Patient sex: M
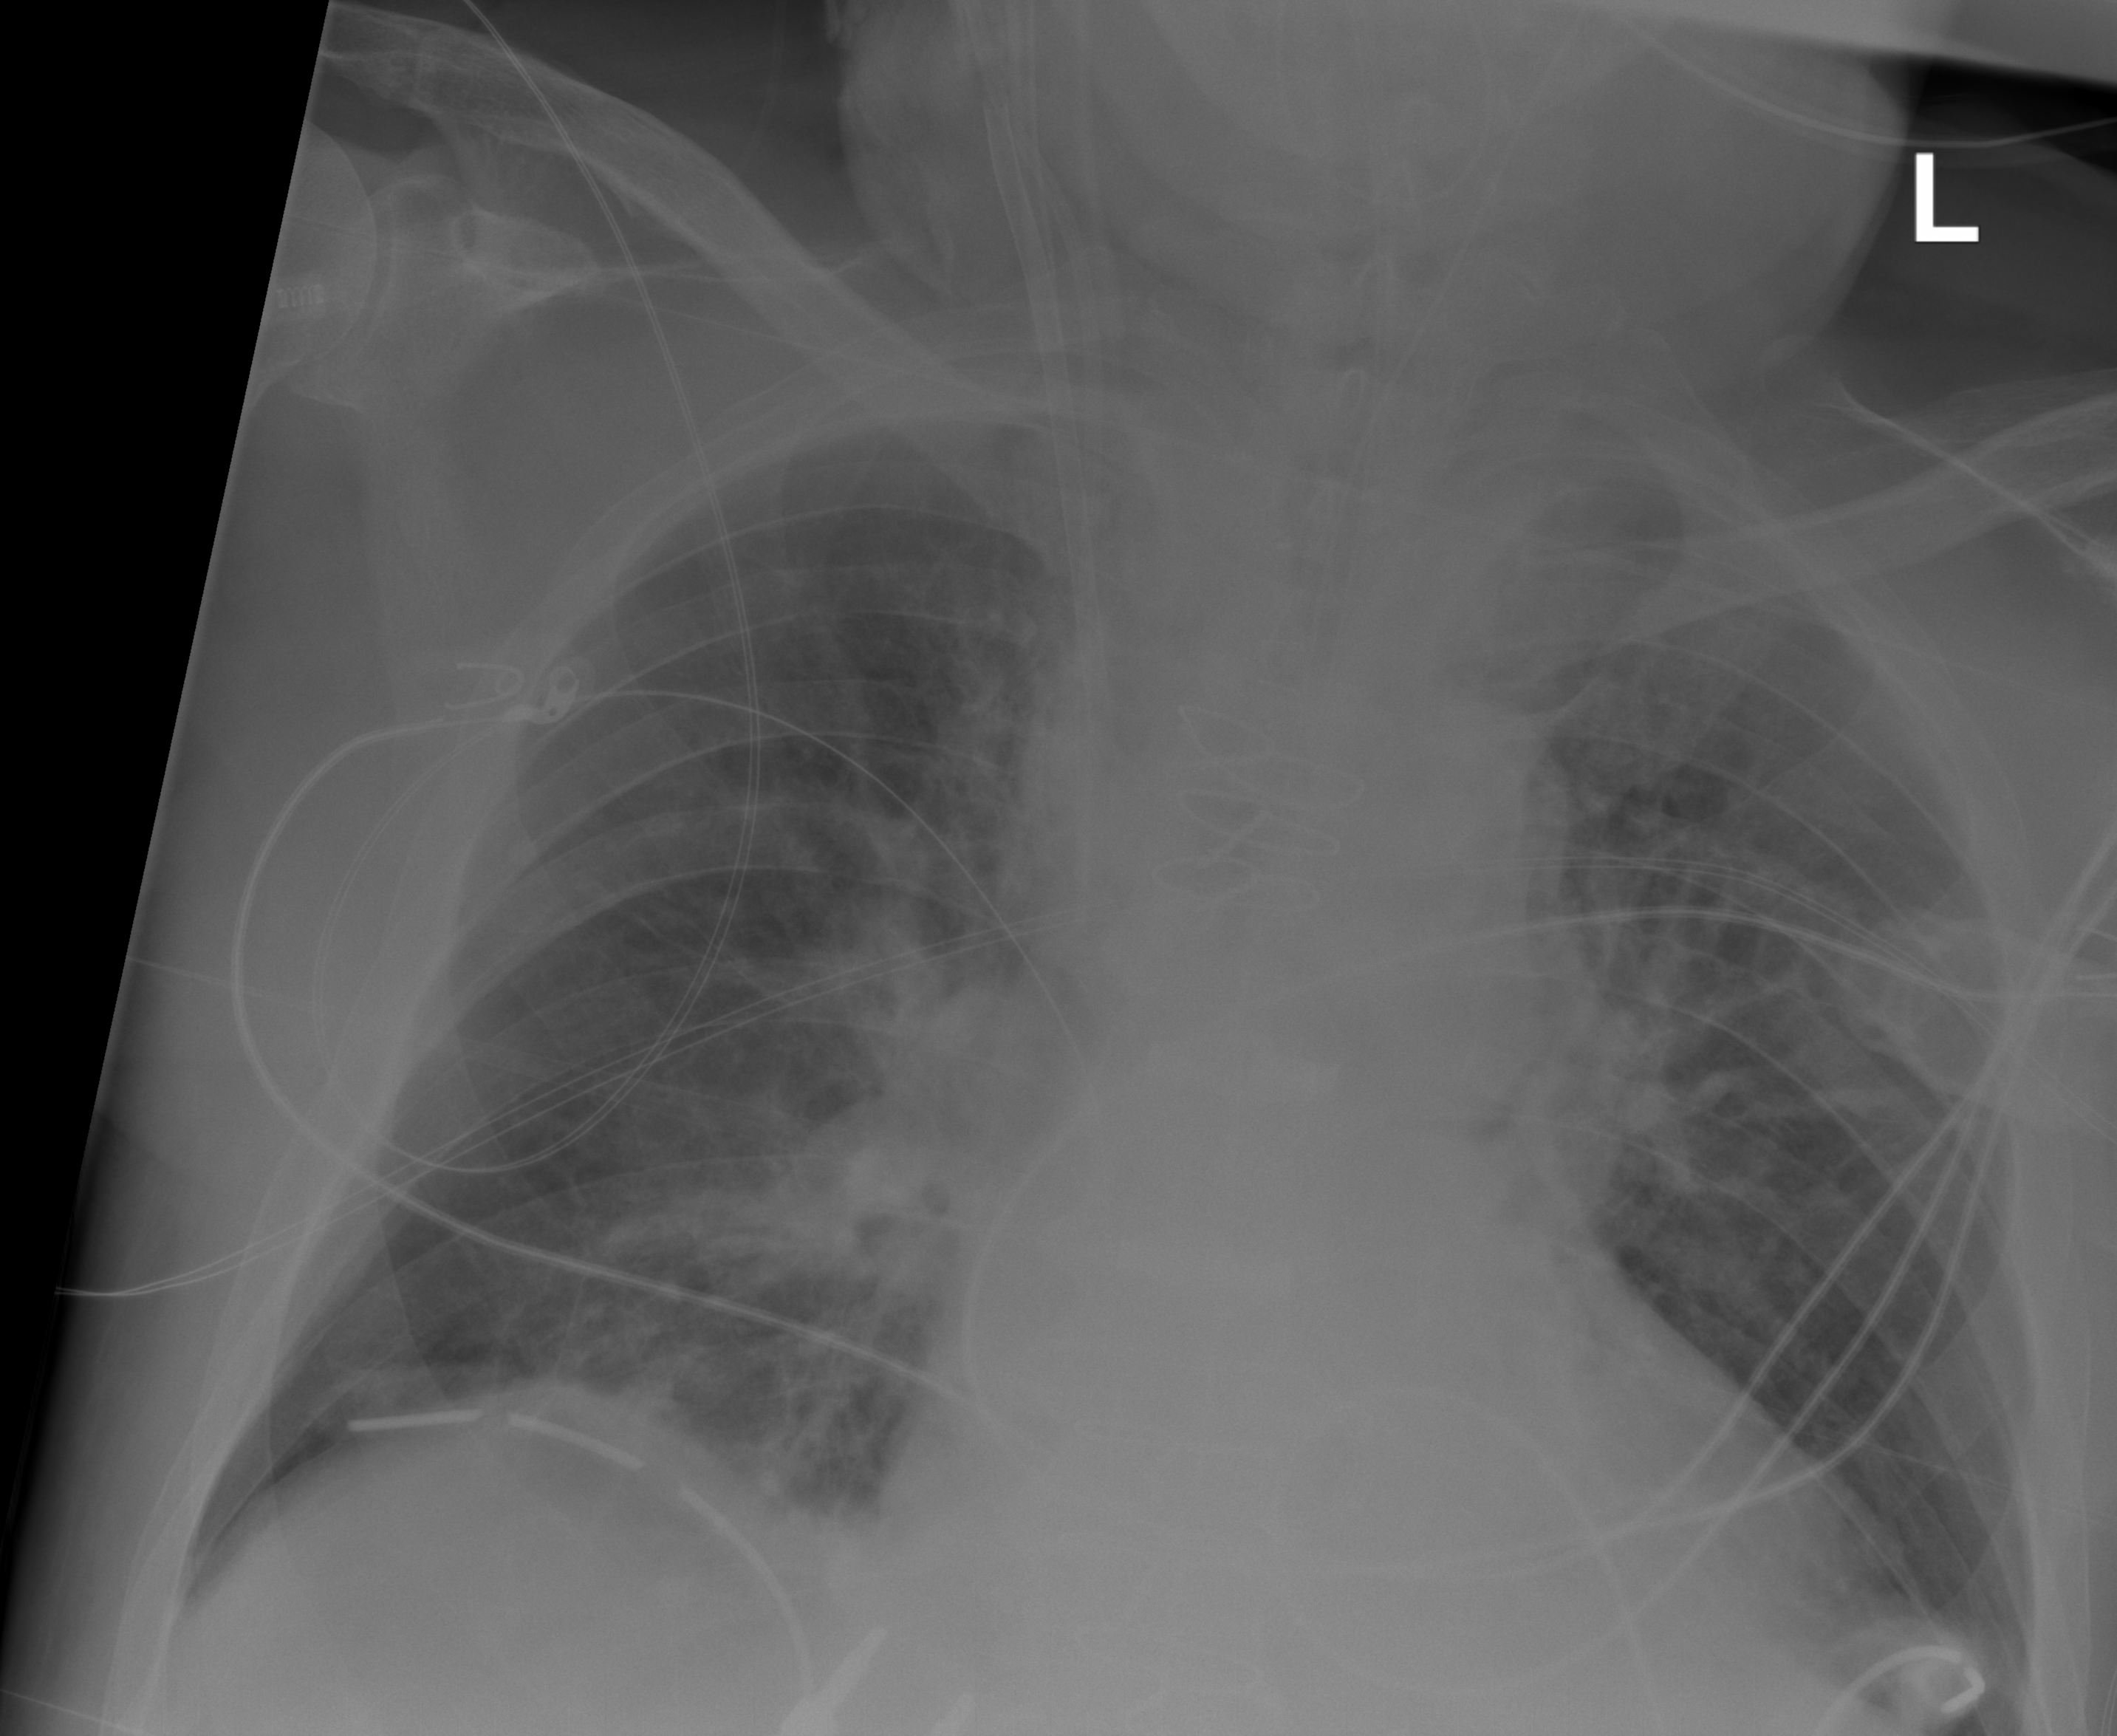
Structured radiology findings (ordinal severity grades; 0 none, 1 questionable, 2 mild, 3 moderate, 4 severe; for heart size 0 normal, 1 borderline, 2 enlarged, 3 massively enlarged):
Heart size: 2
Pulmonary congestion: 2
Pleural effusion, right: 0
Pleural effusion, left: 0
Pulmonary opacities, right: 2
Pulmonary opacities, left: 0
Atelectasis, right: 2
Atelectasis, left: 2